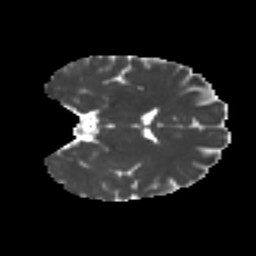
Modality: MD
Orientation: coronal
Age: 37
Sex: female
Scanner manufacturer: ge
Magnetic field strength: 3 T
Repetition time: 7.8 s
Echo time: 0.0607 s